Question: Following <URL> example i was able to create a SlidingTabLayout with icons only but i would like to center them. Do i need to create a custom view or are there other solutions?
Any help would be appreciated.

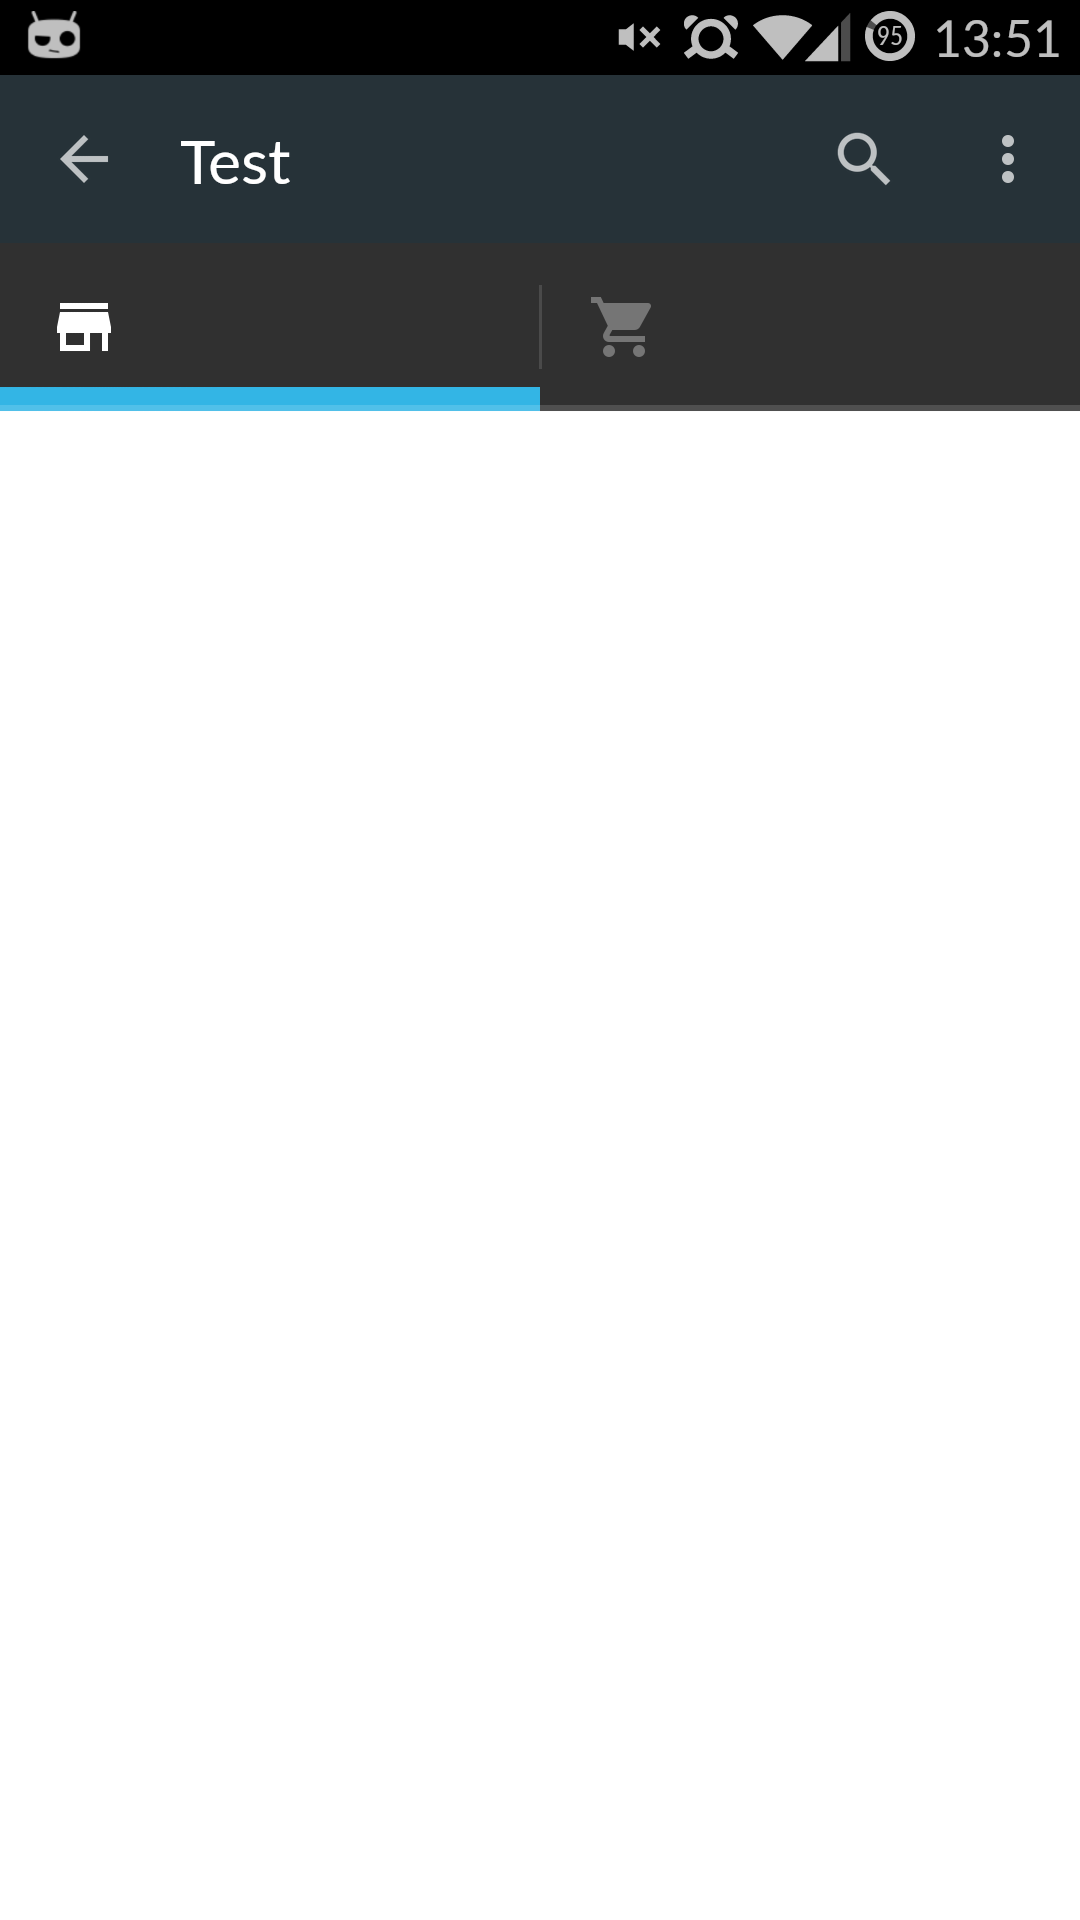
Answer: Finally i'v figured it out. Here's my code example...
Create a drawable for each tab, in my case i created
'store_tab.xml' and 'cart_tab.xml'
'''
<?xml version="1.0" encoding="utf-8"?>
<selector xmlns:android="http://schemas.android.com/apk/res/android">
<item android:drawable="@drawable/ic_store_white_24dp" android:state_selected="true" />
<item android:drawable="@drawable/ic_store_grey600_24dp" />
</selector>
'''
Create your own pager adapter, which extends from 'FragmentPageAdapter'
'''
public class HomePagerAdapter extends FragmentPagerAdapter {
private static int[] ICONS = new int[] {
R.drawable.store_tab,
R.drawable.cart_tab
};
// ...
@Override
public CharSequence getPageTitle(int position) {
return null;
}
@Override
public int getCount() {
return ICONS.length;
}
public int getDrawableId(int position) {
return ICONS[position];
}
}
'''
Create the following new method in 'SlidingTabLayout'
'''
protected ImageView createDefaultImageView(Context context) {
ImageView imageView = new ImageView(context);
int padding = (int) (TAB_VIEW_PADDING_DIPS * getResources().getDisplayMetrics().density);
imageView.setPadding(padding, padding, padding, padding);
int width = (int) (getResources().getDisplayMetrics().widthPixels / mViewPager.getAdapter().getCount());
imageView.setMinimumWidth(width);
return imageView;
}
'''
Then alter the method 'populateTabStrip' inside 'SlidingTabLayout'
'''
private void populateTabStrip() {
final HomePagerAdapter adapter = (HomePagerAdapter) mViewPager.getAdapter();
final View.OnClickListener tabClickListener = new TabClickListener();
for (int i = 0; i < adapter.getCount(); i++) {
View tabView = null;
//TextView tabTitleView = null;
ImageView tabIconView = null;
/*if (mTabViewLayoutId != 0) {
// If there is a custom tab view layout id set, try and inflate it
tabView = LayoutInflater.from(getContext()).inflate(mTabViewLayoutId, mTabStrip,
false);
tabTitleView = (TextView) tabView.findViewById(mTabViewTextViewId);
}
if (tabView == null) {
tabView = createDefaultTabView(getContext());
}
if (tabTitleView == null && TextView.class.isInstance(tabView)) {
tabTitleView = (TextView) tabView;
}*/
if (tabView == null) {
tabView = createDefaultImageView(getContext());
}
if (tabIconView == null && ImageView.class.isInstance(tabView)) {
tabIconView = (ImageView) tabView;
}
tabIconView.setImageDrawable(getResources().getDrawable(adapter.getDrawableId(i)));
if (mViewPager.getCurrentItem() == i) {
tabIconView.setSelected(true);
}
//tabTitleView.setText(adapter.getPageTitle(i));
tabView.setOnClickListener(tabClickListener);
mTabStrip.addView(tabView);
}
}
'''
Finally alter 'onPageSelected' inside 'InternalViewPageListener'
'''
@Override
public void onPageSelected(int position) {
for (int i = 0; i < mTabStrip.getChildCount(); i++) {
mTabStrip.getChildAt(i).setSelected(false);
}
mTabStrip.getChildAt(position).setSelected(true);
if (mScrollState == ViewPager.SCROLL_STATE_IDLE) {
mTabStrip.onViewPagerPageChanged(position, 0f);
scrollToTab(position, 0);
}
if (mViewPagerPageChangeListener != null) {
mViewPagerPageChangeListener.onPageSelected(position);
}
}
'''
Final result